Question: The code below generates a barchart with data labels above each bar (pictured at the bottom). Is there any way to make the ticks on the y axis into percentages (in this chart, would be 0%, 20%, etc.)?
I managed to get the data labels above each bar to depict percentages by concatenating the bar height with "%".
'''
import numpy as np
import matplotlib.pyplot as plt
n_groups = 5
Zipf_Values = (100, 50, 33, 25, 20)
Test_Values = (97, 56, 35, 22, 19)
fig, ax = plt.subplots()
index = np.arange(n_groups)
bar_width = 0.35
rects1 = plt.bar(index, Zipf_Values, bar_width, color='g',
label='Zipf', alpha= 0.8)
rects2 = plt.bar(index + bar_width, Test_Values, bar_width, color='y',
label='Test Value', alpha= 0.8)
plt.xlabel('Word')
plt.ylabel('Frequency')
plt.title('Zipf's Law: Les Miserables')
plt.xticks(index + bar_width, ('The', 'Be', 'And', 'Of', 'A'))
plt.legend()
for rect in rects1:
height = rect.get_height()
ax.text(rect.get_x() + rect.get_width()/2., 0.99*height,
'%d' % int(height) + "%", ha='center', va='bottom')
for rect in rects2:
height = rect.get_height()
ax.text(rect.get_x() + rect.get_width()/2., 0.99*height,
'%d' % int(height) + "%", ha='center', va='bottom')
plt.tight_layout()
plt.show()
'''

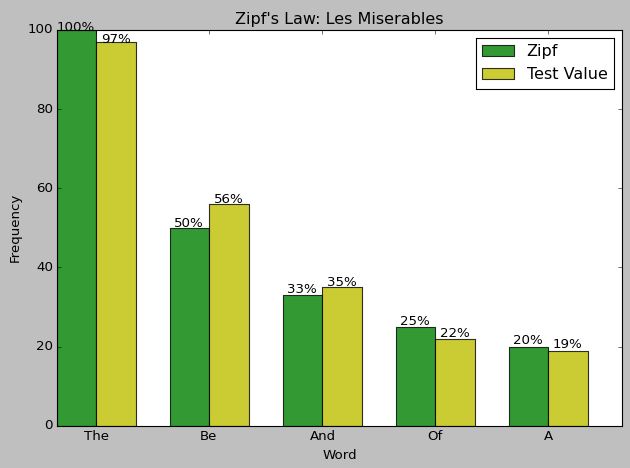
Answer: You will want to specify <URL> for the y axis which will simply append the percent symbol to all of your existing labels.
'''
from matplotlib.ticker import FuncFormatter
formatter = FuncFormatter(lambda y, pos: "%d%%" % (y))
ax.yaxis.set_major_formatter(formatter)
'''
<URL>